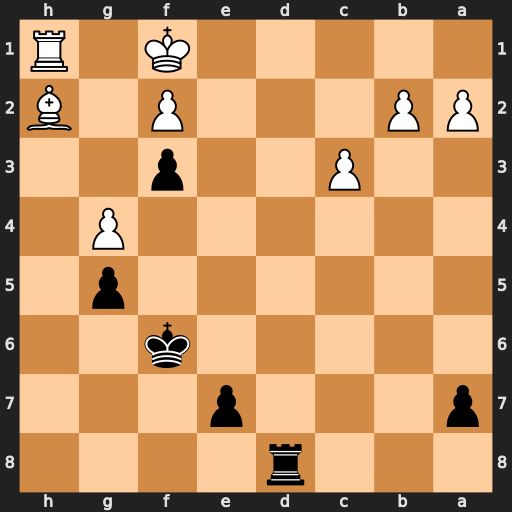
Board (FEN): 3r4/p3p3/5k2/6p1/6P1/2P2p2/PP3P1B/5K1R
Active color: b
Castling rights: -
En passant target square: -
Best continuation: Rd1#